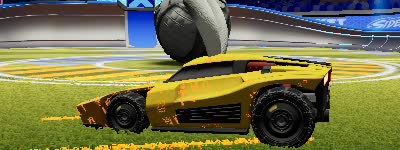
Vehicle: breakout